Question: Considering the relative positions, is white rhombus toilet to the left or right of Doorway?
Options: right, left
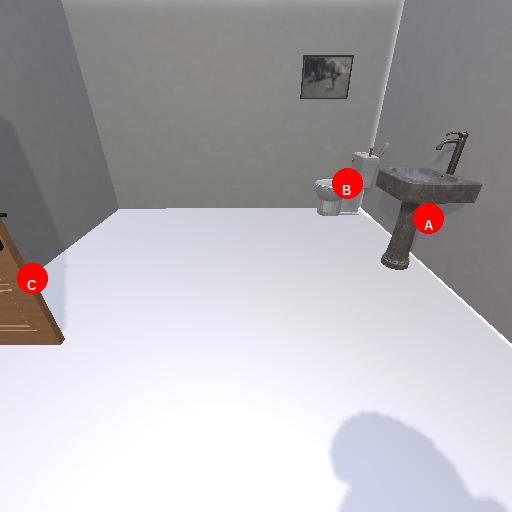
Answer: right